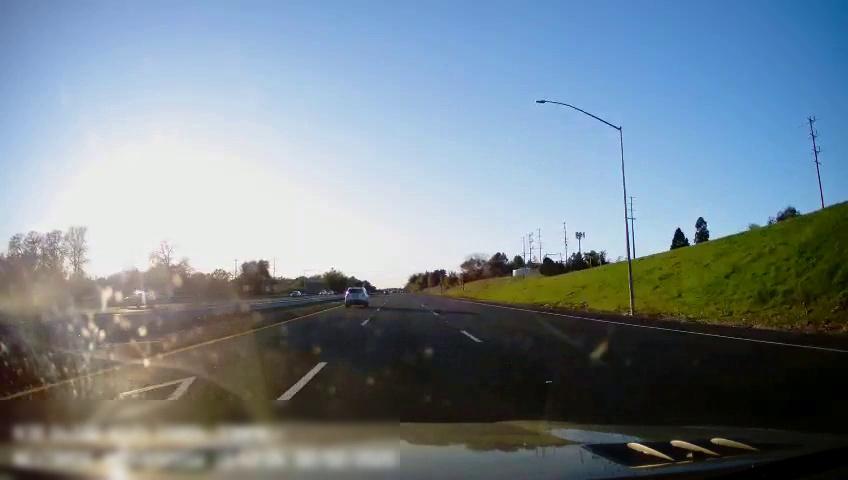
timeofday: Day
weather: Cloudy
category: Drivable Space
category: Drivable Space
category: Vehicles | Car
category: Vehicles | Car
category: Vehicles | SUV
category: Lanes | Alternate Lane
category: Lanes | Current Lane
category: Lanes | Current Lane
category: Lanes | Alternate Lane